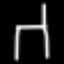
Label: chair